Interaction volume radius: 10 \u00c5
Interaction volume height: 30 \u00c5
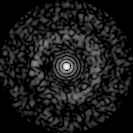
Disorder parameter: 0.8388